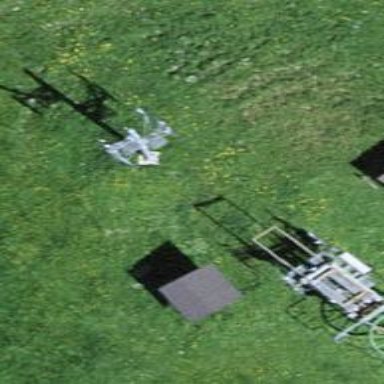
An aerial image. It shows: Pylon for aerialway.